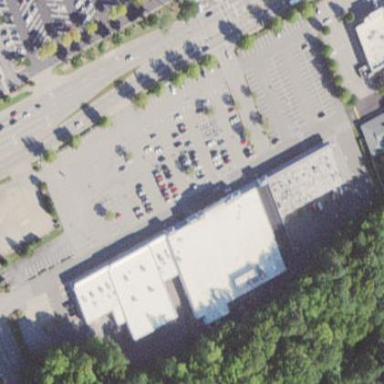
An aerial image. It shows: Retail area.